Question: How do you export an <URL>?
For instance, <URL> and open it in Chrome from your local machine:
'''
<!DOCTYPE html>
<html>
<body>
<p>
<a href="#C4">See also Chapter 4.</a>
</p>
<h2>Chapter 1</h2>
<p>This chapter explains ba bla bla</p>
<h2>Chapter 2</h2>
<p>This chapter explains ba bla bla</p>
<h2>Chapter 3</h2>
<p>This chapter explains ba bla bla</p>
<h2><a id="C4">Chapter 4</a></h2>
<p>This chapter explains ba bla bla</p>
</body>
</html>
'''
Now <URL> and try opening that MHTML version from your local machine. The hyperlink respond to a left mouse click.
However, the link work if you:
- manually type the hyperlink into the address bar:
'file:///C:/Users/usr/Desktop/test.html#C4'- right click on the hyperlink and select "open in new tab"
So clearly the link still exists, which is further evidenced by hovering over it:

So why can't a left mouse click trigger the hyperlink like it did for the .html version?
This problem doesn't seem to exist for IE (at least for this example) and I have chrome 'Version 35.0.1916.114 m'. It would be nice to know a general, platform independent solution to not restrict which browser is used to open the MHTML
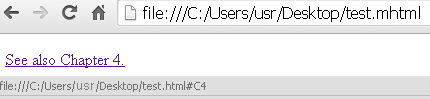
Answer: I use singlefile, a chrome extension found on the Chrome store, it produces MHTML files
<URL>